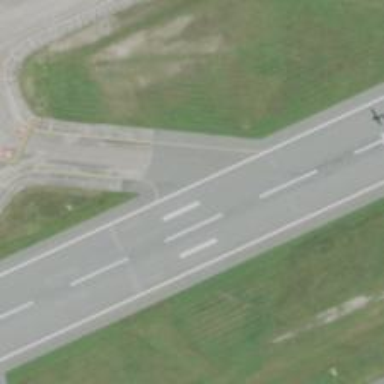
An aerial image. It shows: View of taxiway at the airport.